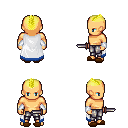
a pixel art fantasy rpg character, male body template, human, tanned skin, white trimmed cape, metal pants, gold short mohawk hairstyle, white cloth bracers, brown slippers, dagger, four views (front, back, left, right), 2x2 character sprite sheet, small pixel art, hard edges, no anti-aliasing